Interaction volume radius: 10 \u00c5
Interaction volume height: 10 \u00c5
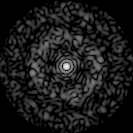
Disorder parameter: 0.8314